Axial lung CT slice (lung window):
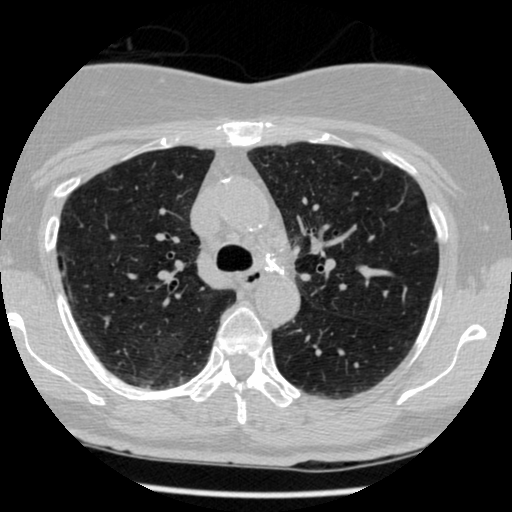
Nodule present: no